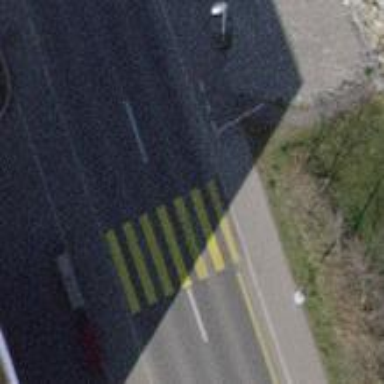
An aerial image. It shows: Zebra crossing on the road.